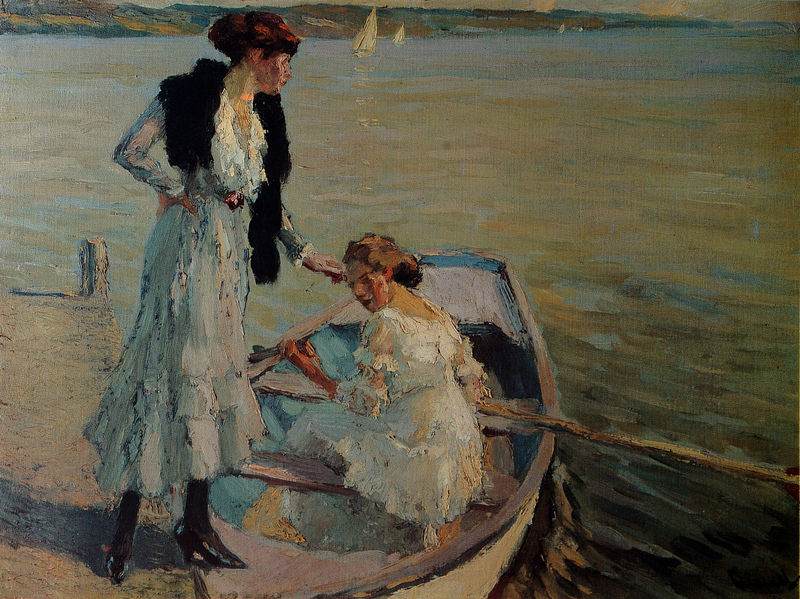
Titel: Zwei Mädchen mit Boot
Künstler: Edward Cucuel
Standort: München
Institution: Antiquitäten- und Auktionshaus J. Weiner
Schlagwörter: blau, hand, meer, wasser, weiß, frauen, grün, impressionismus, landschaft, mädchen, see, sitzen, ufer, damen, frau, hut, kleid, schwarz, schal, stehen, kind, boot, ruder, küste, schiff, segel, segelschiffe, sommer, wellen, bank, hafen, kai, abfahrt, seestück, steg, ruderboot, rudern, segeln, schuh, segelbot, lackschuh